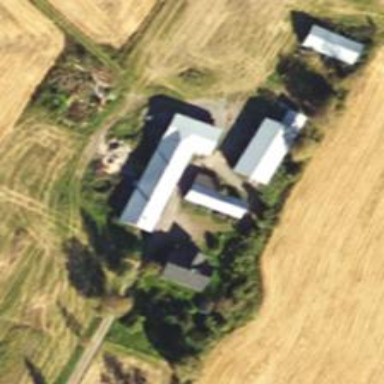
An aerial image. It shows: Farmyard area.